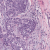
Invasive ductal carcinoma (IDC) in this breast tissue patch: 0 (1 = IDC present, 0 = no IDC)